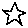
Label: star